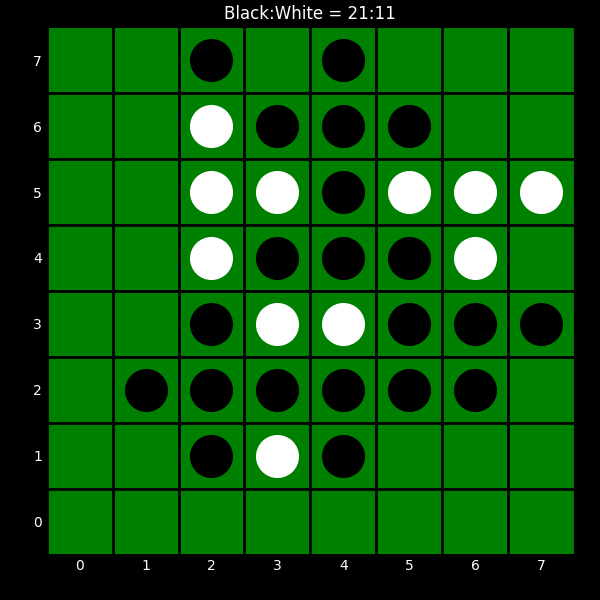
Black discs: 21
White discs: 11